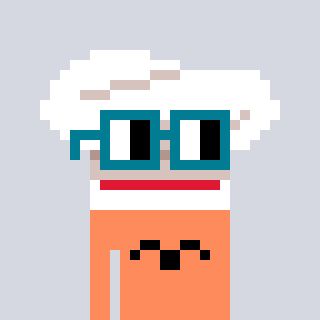
a pixel art character with square dark green glasses, a chef hat-shaped head and a peachy-colored body on a cool background